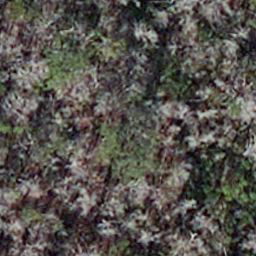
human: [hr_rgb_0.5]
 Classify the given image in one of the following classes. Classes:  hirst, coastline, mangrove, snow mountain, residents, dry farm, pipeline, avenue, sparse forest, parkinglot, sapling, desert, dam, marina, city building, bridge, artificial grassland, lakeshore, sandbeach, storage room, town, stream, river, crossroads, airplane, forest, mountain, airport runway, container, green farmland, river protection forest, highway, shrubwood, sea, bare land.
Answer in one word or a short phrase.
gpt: sapling